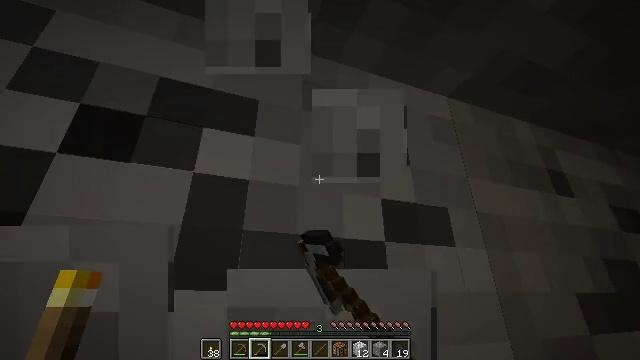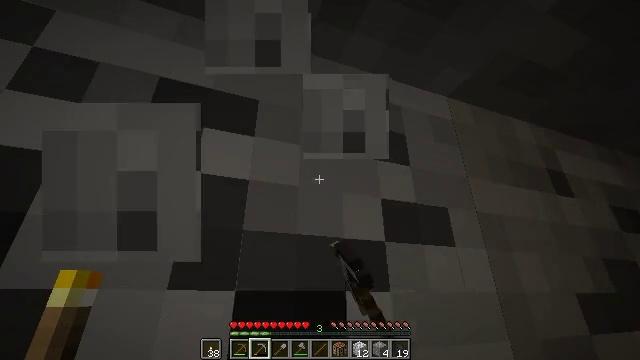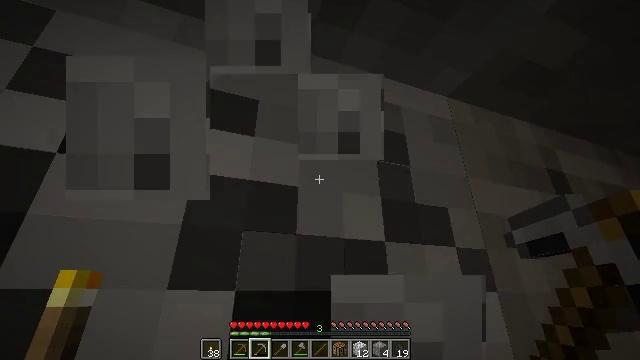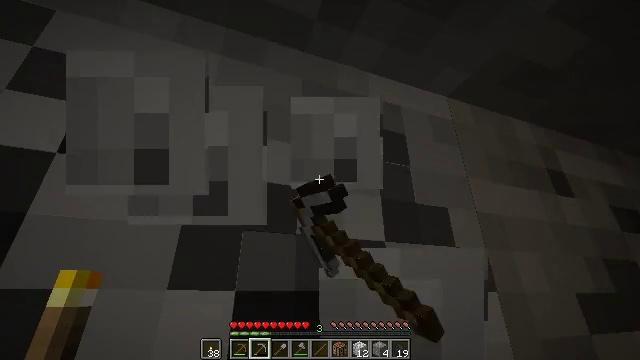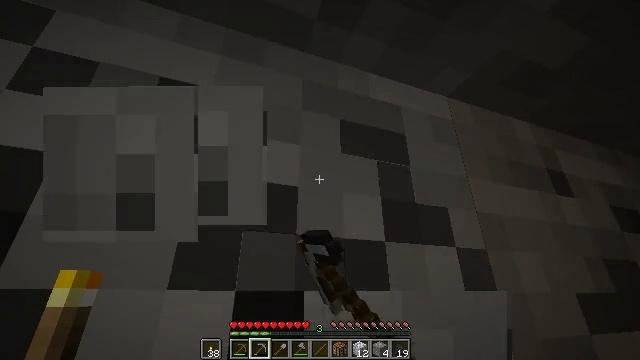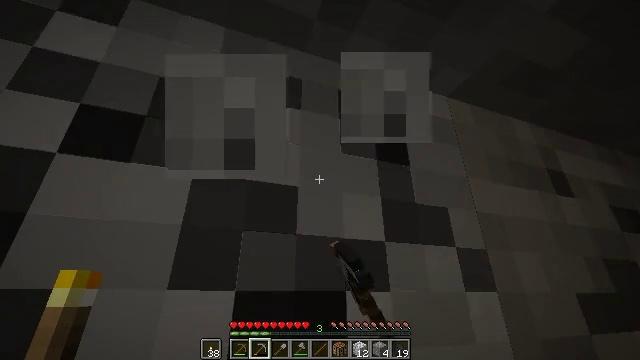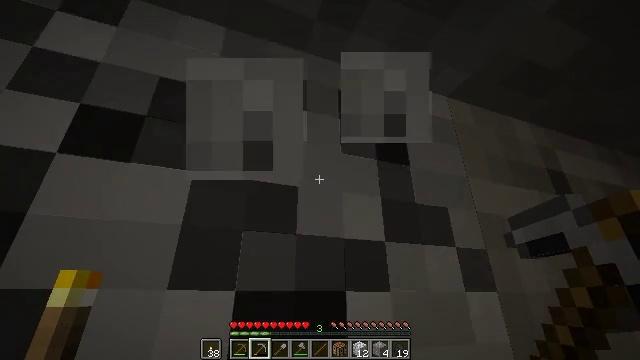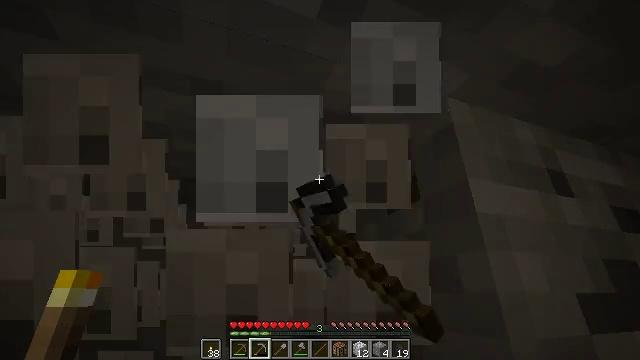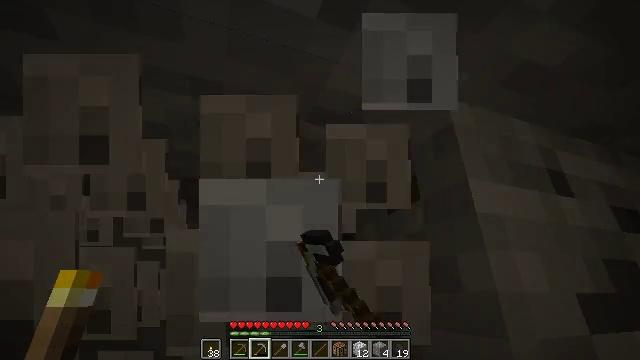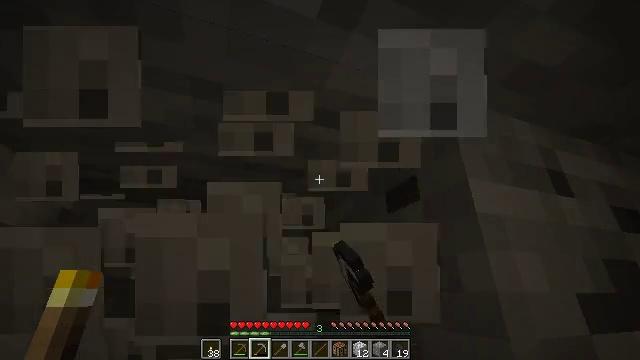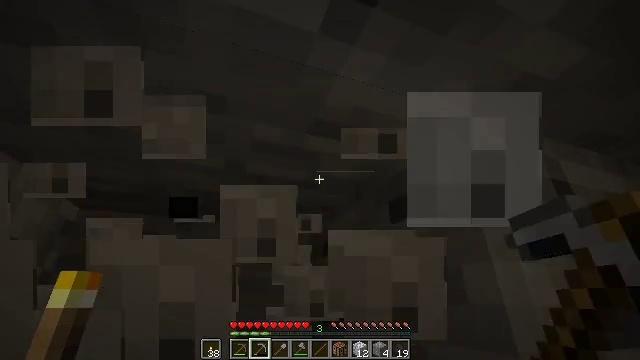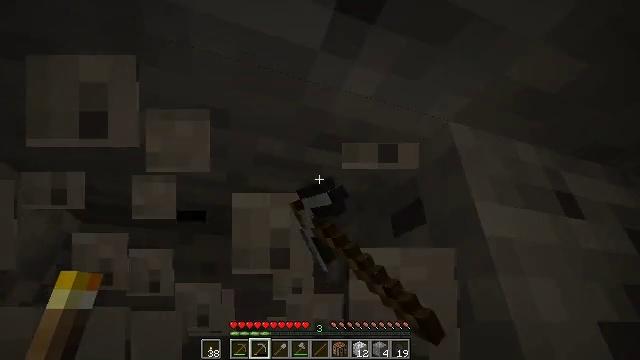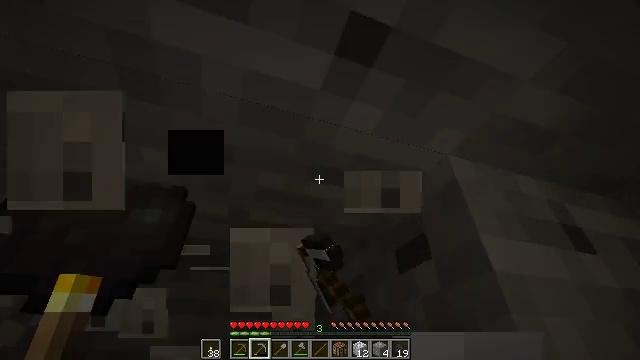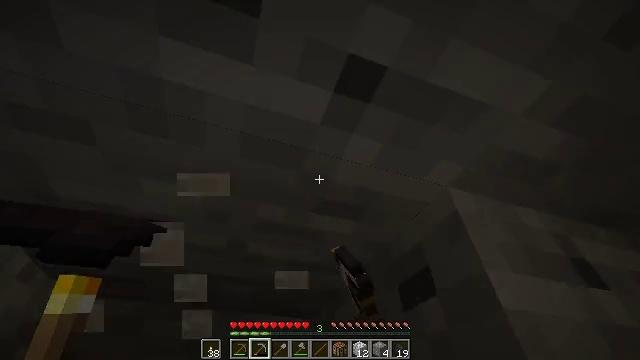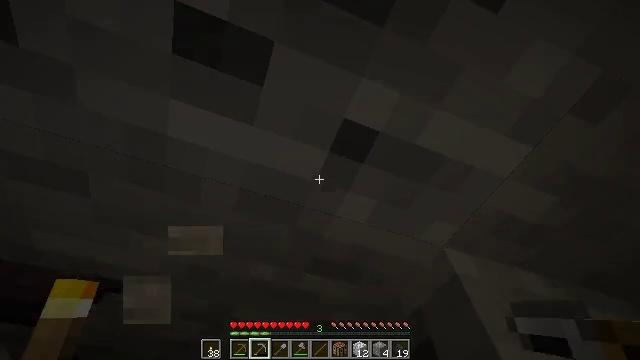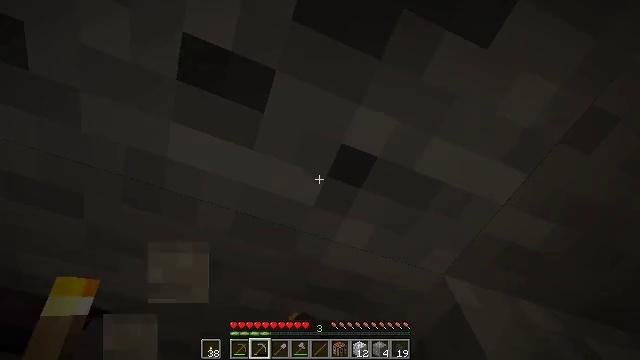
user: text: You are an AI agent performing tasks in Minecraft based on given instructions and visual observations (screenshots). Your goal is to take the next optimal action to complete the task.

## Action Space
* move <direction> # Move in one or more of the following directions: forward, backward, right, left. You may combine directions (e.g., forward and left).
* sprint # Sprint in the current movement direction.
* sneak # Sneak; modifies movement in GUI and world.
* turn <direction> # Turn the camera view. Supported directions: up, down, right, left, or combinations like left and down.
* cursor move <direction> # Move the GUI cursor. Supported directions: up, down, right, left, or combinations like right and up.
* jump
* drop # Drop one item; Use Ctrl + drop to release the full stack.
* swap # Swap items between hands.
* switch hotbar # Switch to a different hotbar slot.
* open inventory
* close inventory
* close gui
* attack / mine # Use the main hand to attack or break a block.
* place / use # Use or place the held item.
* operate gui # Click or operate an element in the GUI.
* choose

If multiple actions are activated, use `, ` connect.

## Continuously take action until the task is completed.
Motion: motion action
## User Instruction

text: Mine stone underground.
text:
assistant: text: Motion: attack / mine
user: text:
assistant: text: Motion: attack / mine
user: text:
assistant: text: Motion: attack / mine
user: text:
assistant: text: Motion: attack / mine
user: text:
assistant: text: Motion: attack / mine
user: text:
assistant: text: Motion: attack / mine
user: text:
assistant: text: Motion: attack / mine
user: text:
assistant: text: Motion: attack / mine
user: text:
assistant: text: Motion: attack / mine
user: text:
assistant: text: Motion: turn up, attack / mine
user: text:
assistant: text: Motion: turn up, attack / mine
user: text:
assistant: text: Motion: turn up, attack / mine
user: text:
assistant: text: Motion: turn up, attack / mine
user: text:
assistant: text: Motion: turn right and up, attack / mine
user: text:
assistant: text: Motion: turn up, attack / mine
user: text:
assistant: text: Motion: turn up, attack / mine
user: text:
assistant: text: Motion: attack / mine
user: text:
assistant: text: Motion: attack / mine
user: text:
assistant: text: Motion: attack / mine
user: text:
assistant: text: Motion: attack / mine
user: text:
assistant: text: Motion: attack / mine
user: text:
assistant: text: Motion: attack / mine
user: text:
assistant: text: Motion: attack / mine
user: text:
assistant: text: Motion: attack / mine
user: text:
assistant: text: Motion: attack / mine
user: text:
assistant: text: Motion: attack / mine
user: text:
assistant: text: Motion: attack / mine
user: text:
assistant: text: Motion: attack / mine
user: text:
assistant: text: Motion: attack / mine
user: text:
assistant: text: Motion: attack / mine